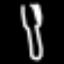
Label: fork